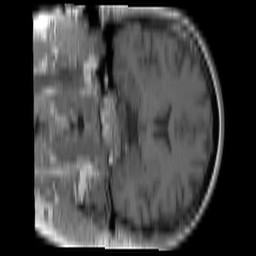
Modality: T1w
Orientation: coronal
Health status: ill
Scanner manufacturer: siemens
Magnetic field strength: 3 T
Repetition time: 0.4 s
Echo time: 0.00246 s